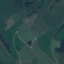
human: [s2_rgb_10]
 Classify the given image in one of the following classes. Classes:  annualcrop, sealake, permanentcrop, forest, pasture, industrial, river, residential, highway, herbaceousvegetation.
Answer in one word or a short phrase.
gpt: Pasture